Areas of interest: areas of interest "Comprehensive Gymnasium"
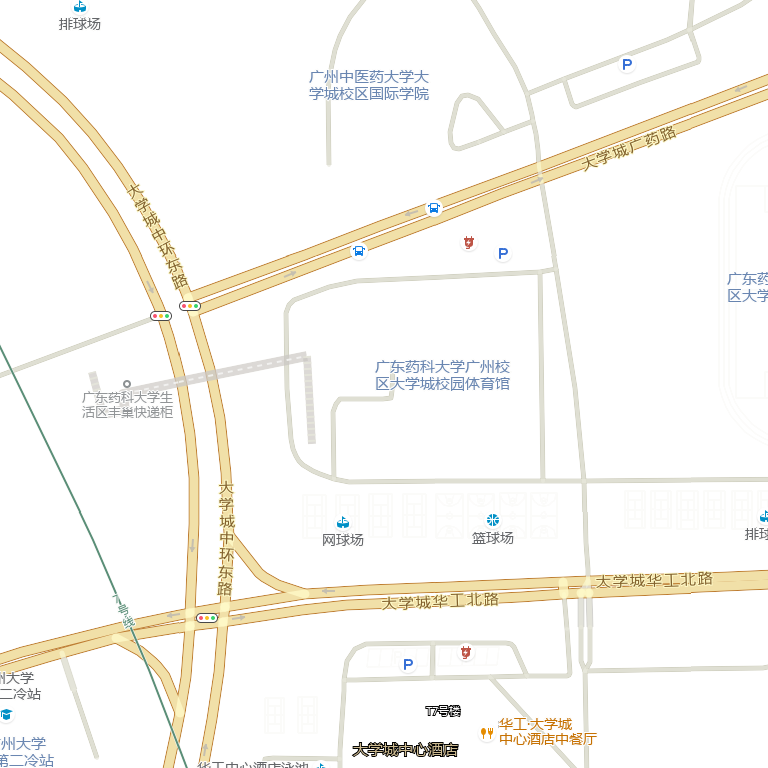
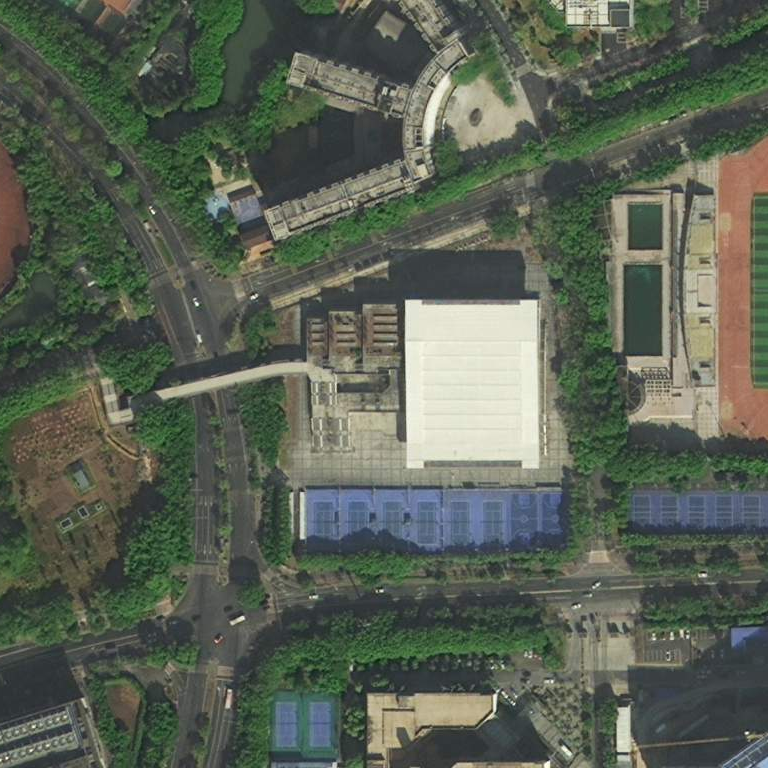